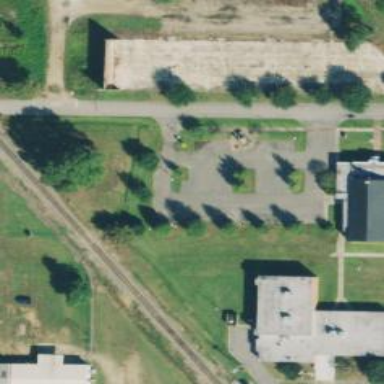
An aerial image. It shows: Historic tank.